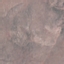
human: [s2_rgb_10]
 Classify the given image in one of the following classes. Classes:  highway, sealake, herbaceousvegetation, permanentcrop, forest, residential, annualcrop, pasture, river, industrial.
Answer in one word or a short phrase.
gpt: HerbaceousVegetation